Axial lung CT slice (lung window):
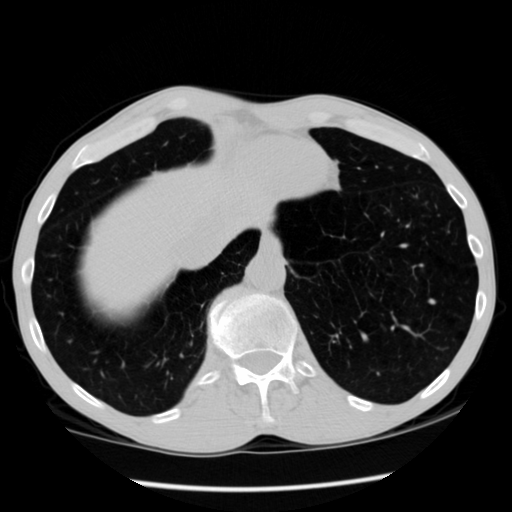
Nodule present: no